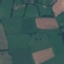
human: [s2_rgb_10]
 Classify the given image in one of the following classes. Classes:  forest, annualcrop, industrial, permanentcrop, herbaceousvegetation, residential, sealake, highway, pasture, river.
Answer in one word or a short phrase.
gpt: Pasture